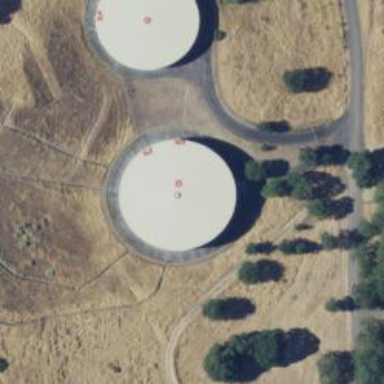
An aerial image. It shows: Storage tank building.